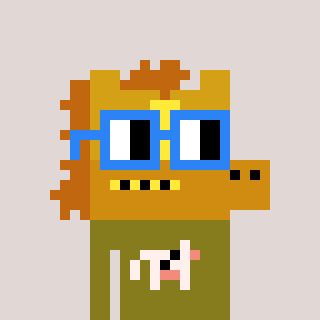
a pixel art character with square blue glasses, a yellow horse-shaped head and a gunk-colored body on a warm background